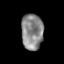
Tissue: prostate
Cell type: T cells
Senescence score: 0.2487
Nuclear area (px): 761
Mean DAPI intensity: 137.384